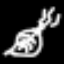
Label: leaf